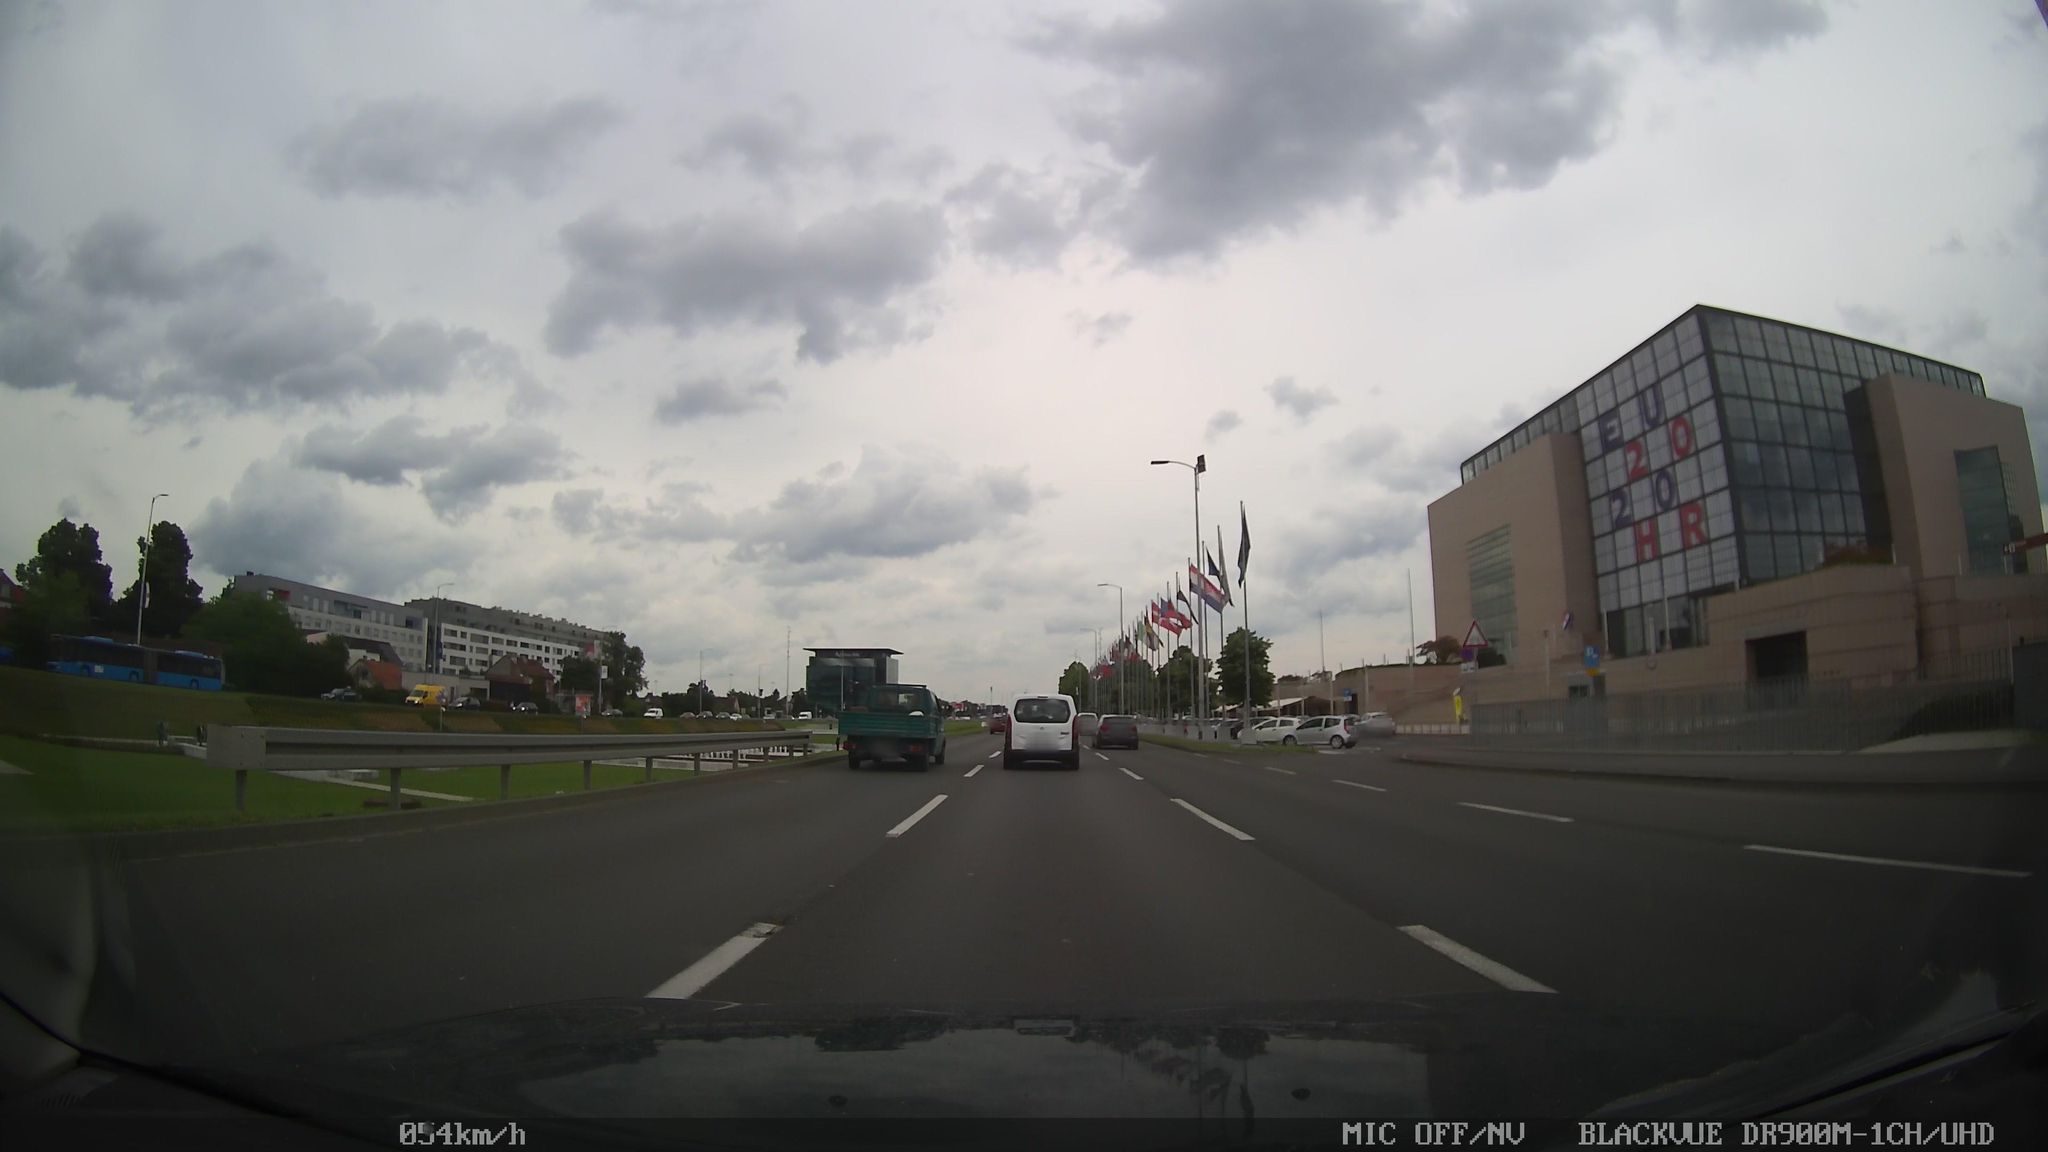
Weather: cloudy
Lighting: day
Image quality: good
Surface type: driving surface
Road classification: secondary
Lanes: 3
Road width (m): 1.5
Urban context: urban centre
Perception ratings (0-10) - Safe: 4.33, Lively: 4.29, Beautiful: 7.6, Boring: 4.74, Depressing: 4.46, Wealthy: 2.34